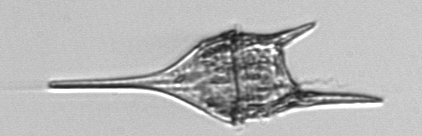
Label: Tripos_lineatus